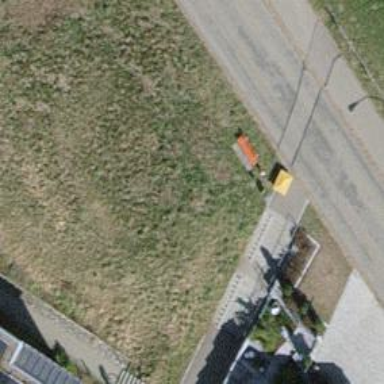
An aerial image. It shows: Red bench.